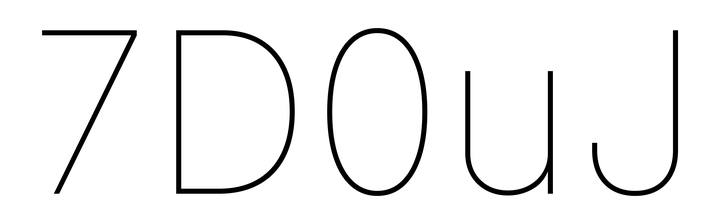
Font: Inter_Thin